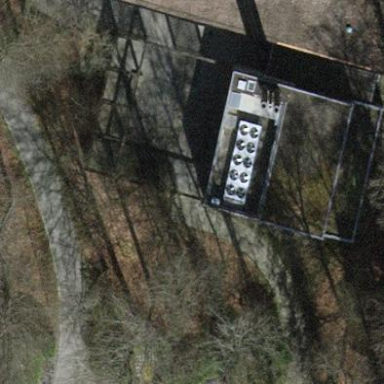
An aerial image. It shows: Crematorium building with flat roof.